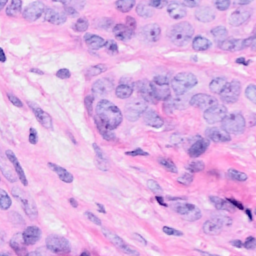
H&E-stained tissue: Breast